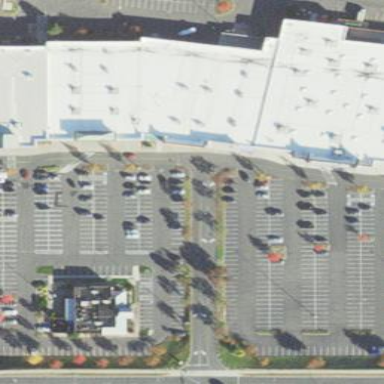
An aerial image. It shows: Mall building.